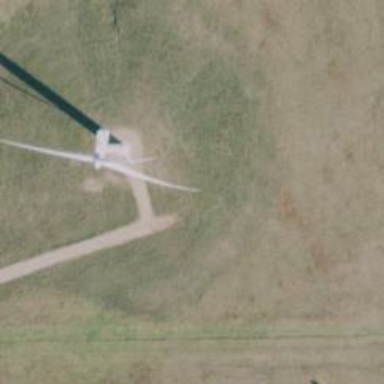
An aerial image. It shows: Wind generator powered by horizontal axis wind turbine.